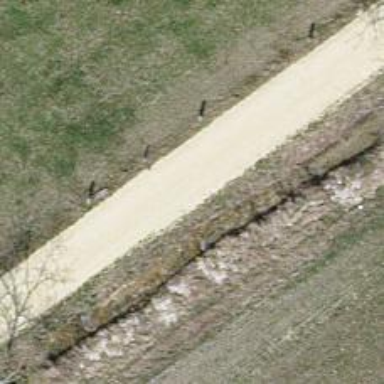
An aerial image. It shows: Gravel track with grade2 tracktype.